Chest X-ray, PA view. Patient: 39 years old, sex F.
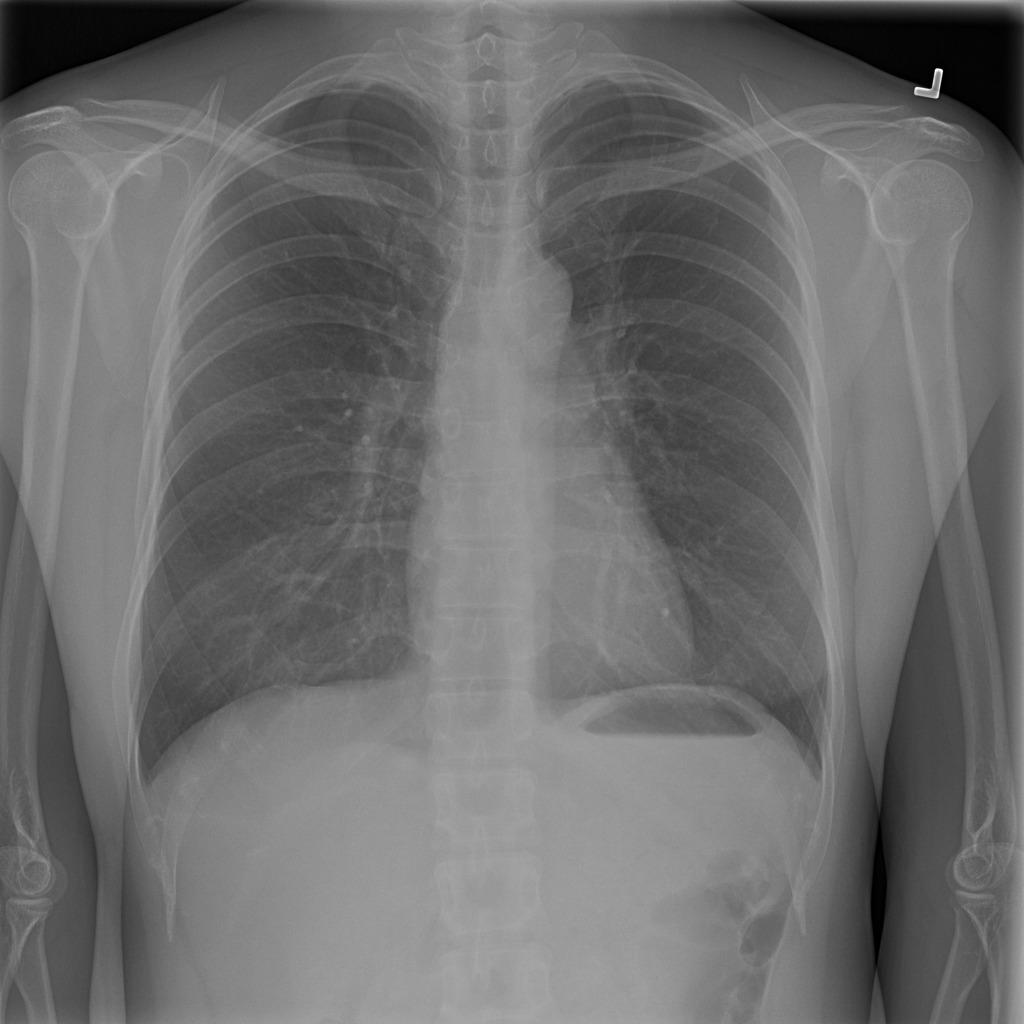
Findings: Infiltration